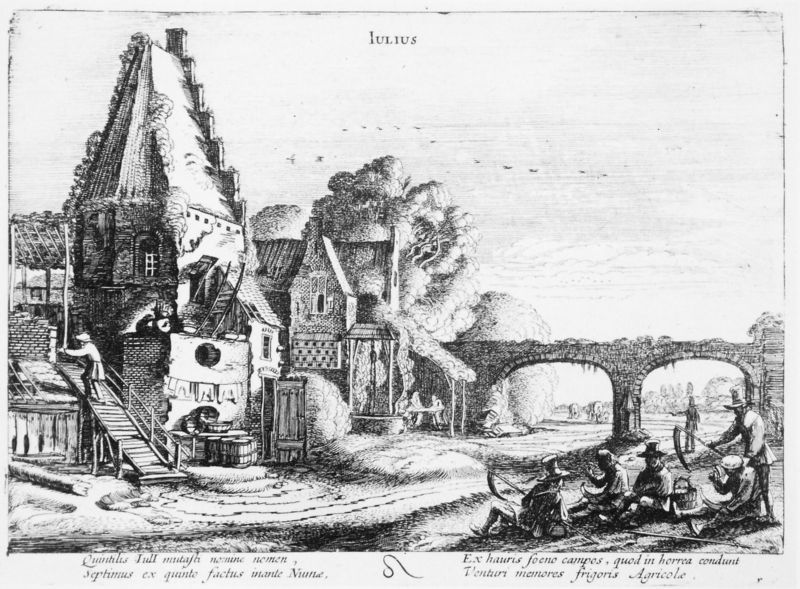
Titel: Die zwölf Monate III
Künstler: Jan van de Velde
Schlagwörter: baum, himmel, mann, weiß, bäume, fluss, menschen, sitzen, wäsche, fenster, hut, hüte, männer, pfeiler, schwarz, strasse, zeichnung, dach, gras, haus, weg, wiese, stein, bild, feld, häuser, mühle, vögel, brücke, sitzend, bauern, brunnen, schrift, sommer, bogen, ernte, getreide, heu, dorf, grafik, pause, rast, arbeiter, leiter, treppe, korb, stufen, bauer, bögen, druck, sichel, radierung, stich, schwarzweiß, text, bewachsen, aquädukt, fässer, piknick, bau, zugvögel, sense, juli, baustelle, latein, menschne, giebelhaus, kalender, werkzeuge, sensen, julius, kalenderblatt, huat, bachufer, iulius, monatsblatt, hü+te